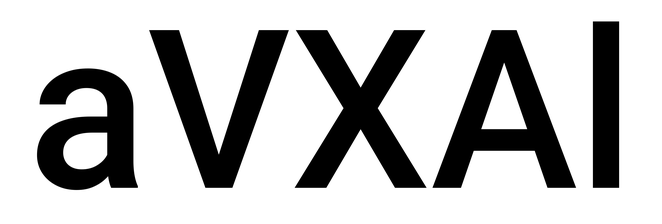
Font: Roboto_Medium